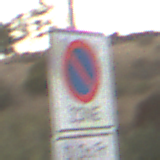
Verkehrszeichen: BeginnEingeschraenktesHalteverbotZone
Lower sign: ZeitangabenMitBeschraenkungAufWochentage3
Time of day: SunriseSunset
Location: Outdoor (RoadRail)
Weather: PartlyCloudy
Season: NotSpecified
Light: Natural